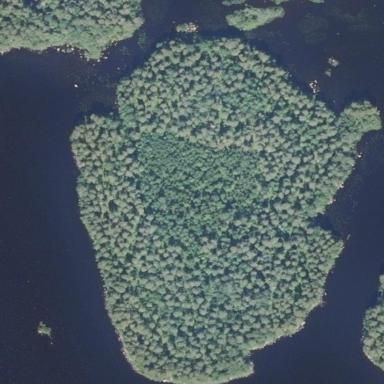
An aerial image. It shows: Islet covered with woodland.